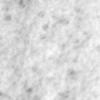
Label: no_change